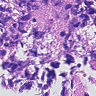
Metastatic tissue present: yes